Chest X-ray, PA view. Patient: 57 years old, sex F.
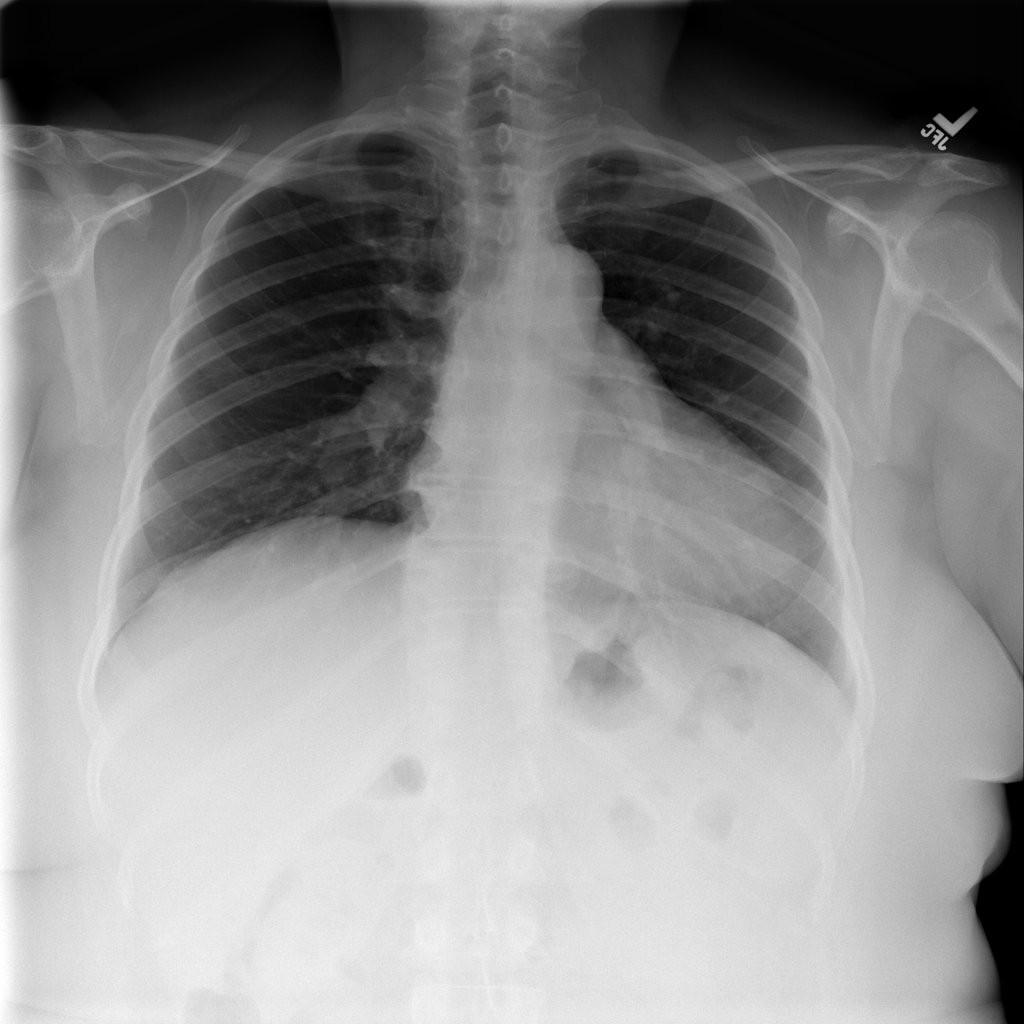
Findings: No Finding